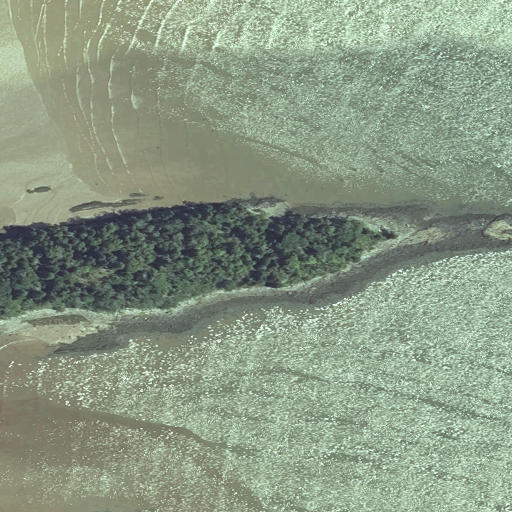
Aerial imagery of cape in Maine named Little Point containing open water, herbaceous wetlands, and barren land